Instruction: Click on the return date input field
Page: home
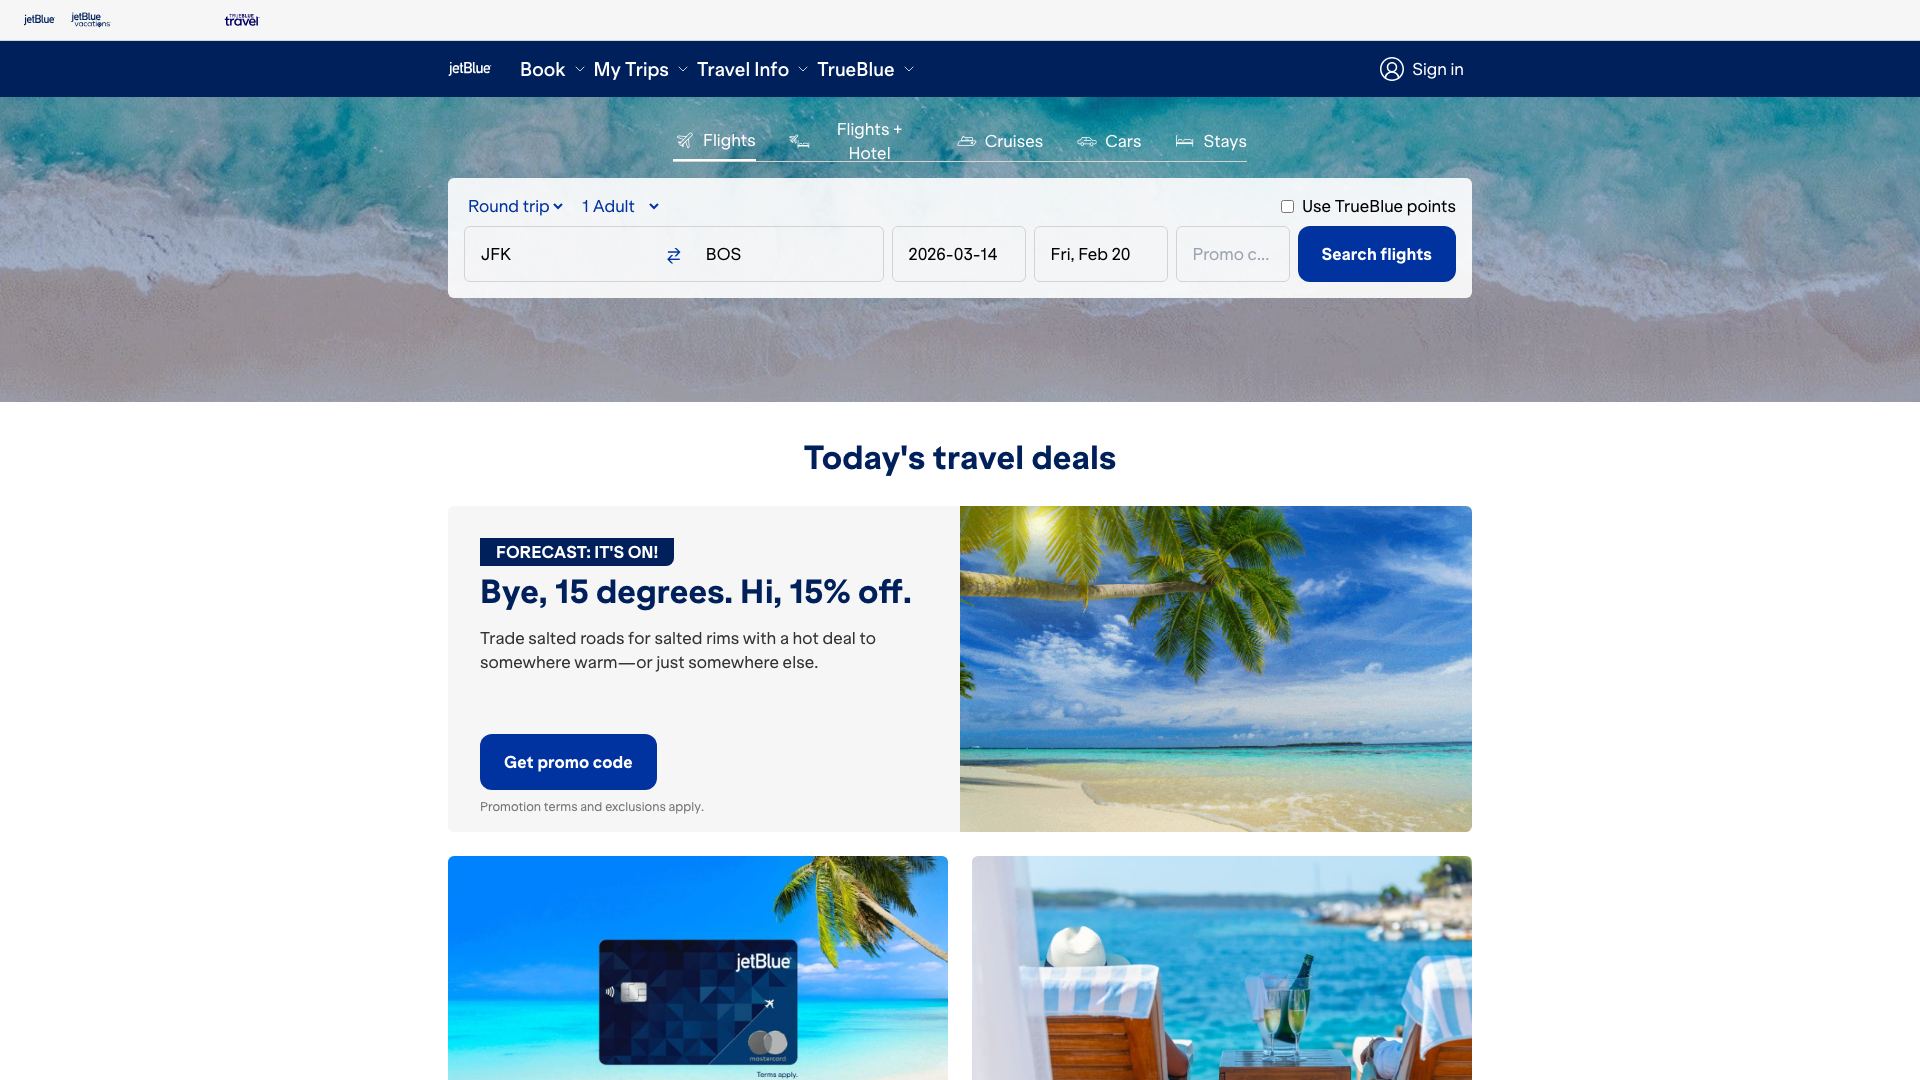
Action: click